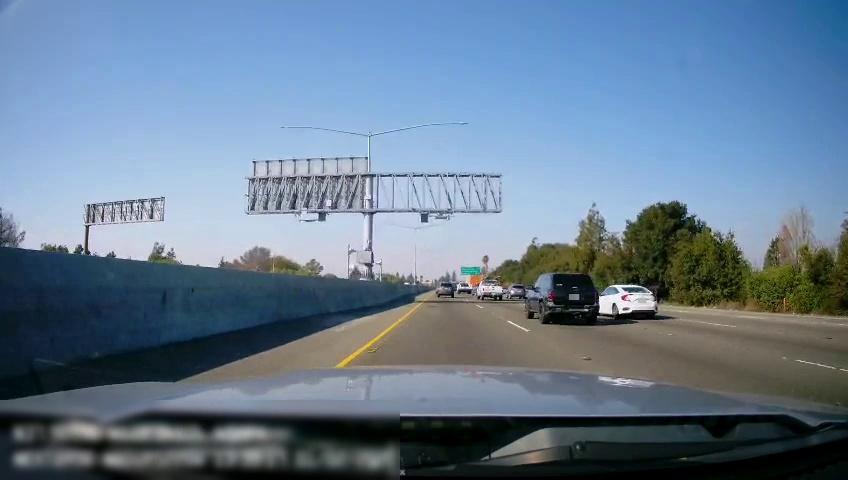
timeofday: Day
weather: Sunny
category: Drivable Space
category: Vehicles | SUV
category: Vehicles | SUV
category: Vehicles | Truck
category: Vehicles | Car
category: Vehicles | Truck
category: Vehicles | SUV
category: Vehicles | Car
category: Vehicles | Truck
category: Lanes | Current Lane
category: Lanes | Current Lane
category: Lanes | Alternate Lane
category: Lanes | Alternate Lane
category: Lanes | Alternate Lane
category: Traffic | Signs